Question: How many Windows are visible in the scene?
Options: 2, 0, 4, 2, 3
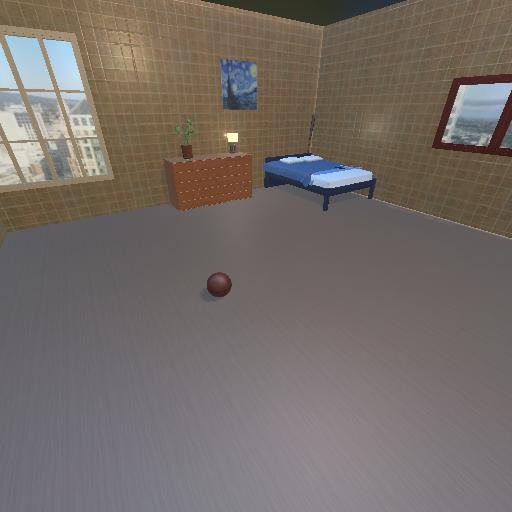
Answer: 2